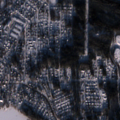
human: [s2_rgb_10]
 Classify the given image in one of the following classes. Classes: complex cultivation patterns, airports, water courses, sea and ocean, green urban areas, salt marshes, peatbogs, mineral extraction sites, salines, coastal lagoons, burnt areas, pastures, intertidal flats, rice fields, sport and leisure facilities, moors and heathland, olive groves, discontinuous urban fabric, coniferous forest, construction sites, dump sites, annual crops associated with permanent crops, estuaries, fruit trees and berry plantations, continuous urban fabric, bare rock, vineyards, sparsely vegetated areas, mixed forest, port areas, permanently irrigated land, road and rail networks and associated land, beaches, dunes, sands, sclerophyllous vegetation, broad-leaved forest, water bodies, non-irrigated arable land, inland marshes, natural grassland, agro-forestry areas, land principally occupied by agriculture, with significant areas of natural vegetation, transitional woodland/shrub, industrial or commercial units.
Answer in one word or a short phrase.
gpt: discontinuous urban fabric, coniferous forest, inland marshes, sea and ocean